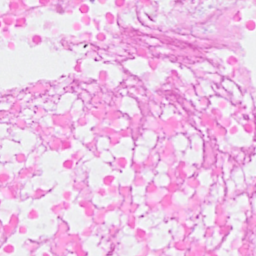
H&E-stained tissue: Breast